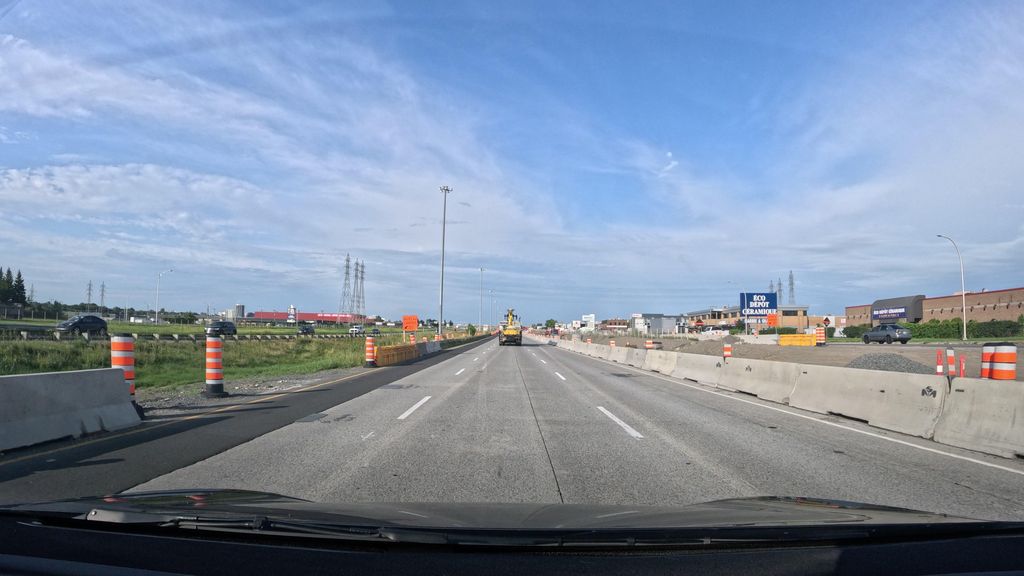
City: montreal